Field crop: maize
Growth stage: 2
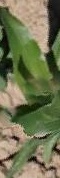
Species: maize